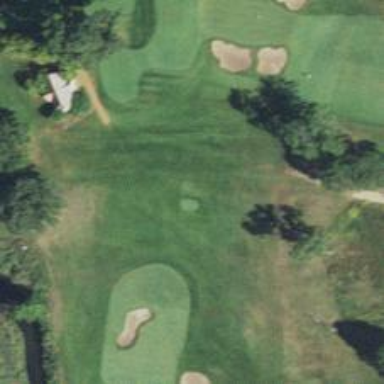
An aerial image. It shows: Golf tee.